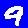
Digit: 9